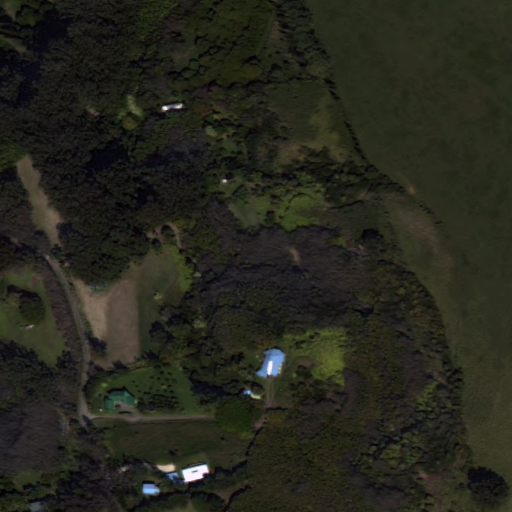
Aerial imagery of valley in Hawaii named Kalākohi Gulch containing only unknown